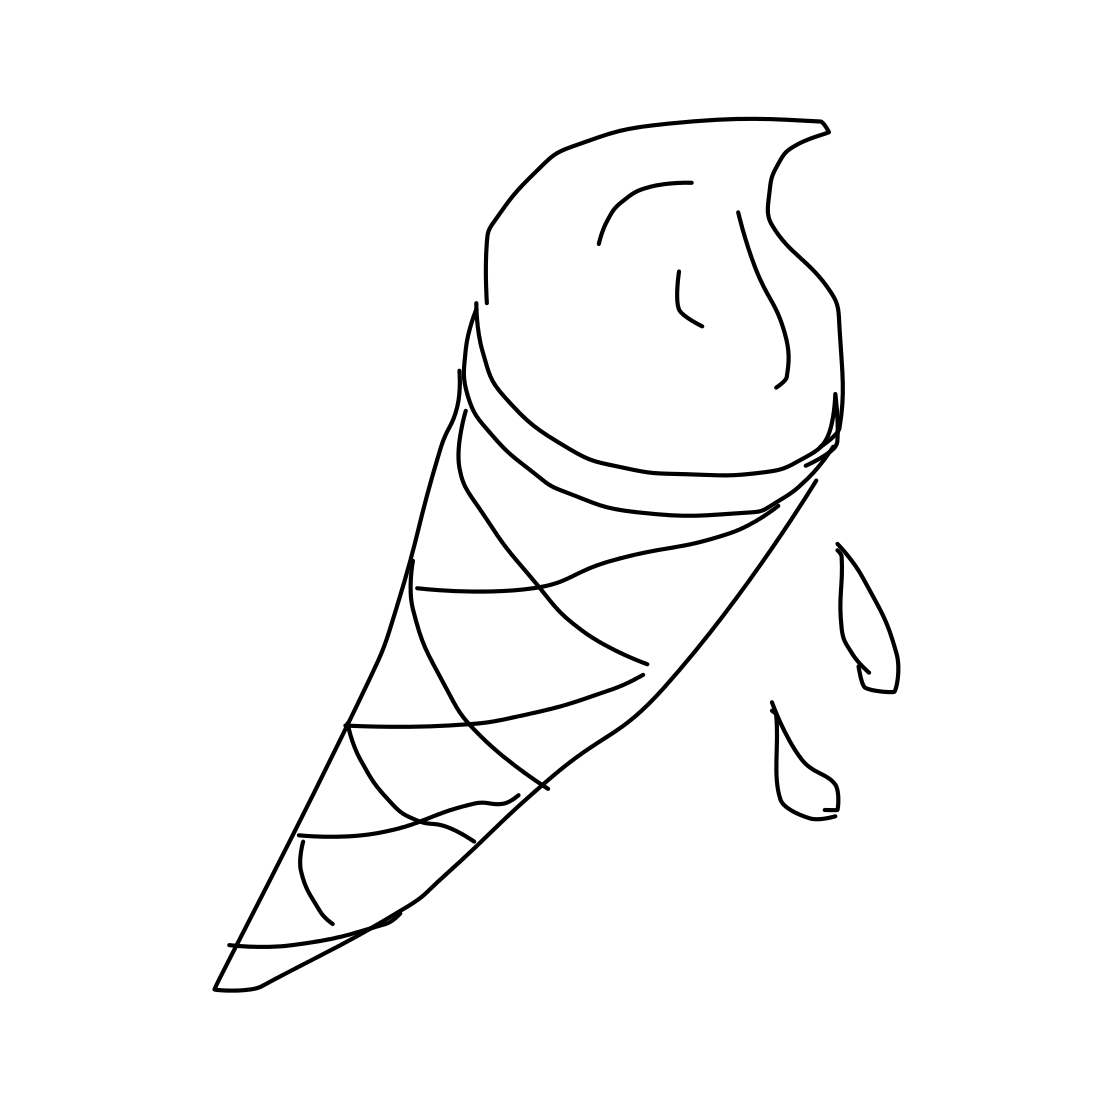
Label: ice-cream-cone